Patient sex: F
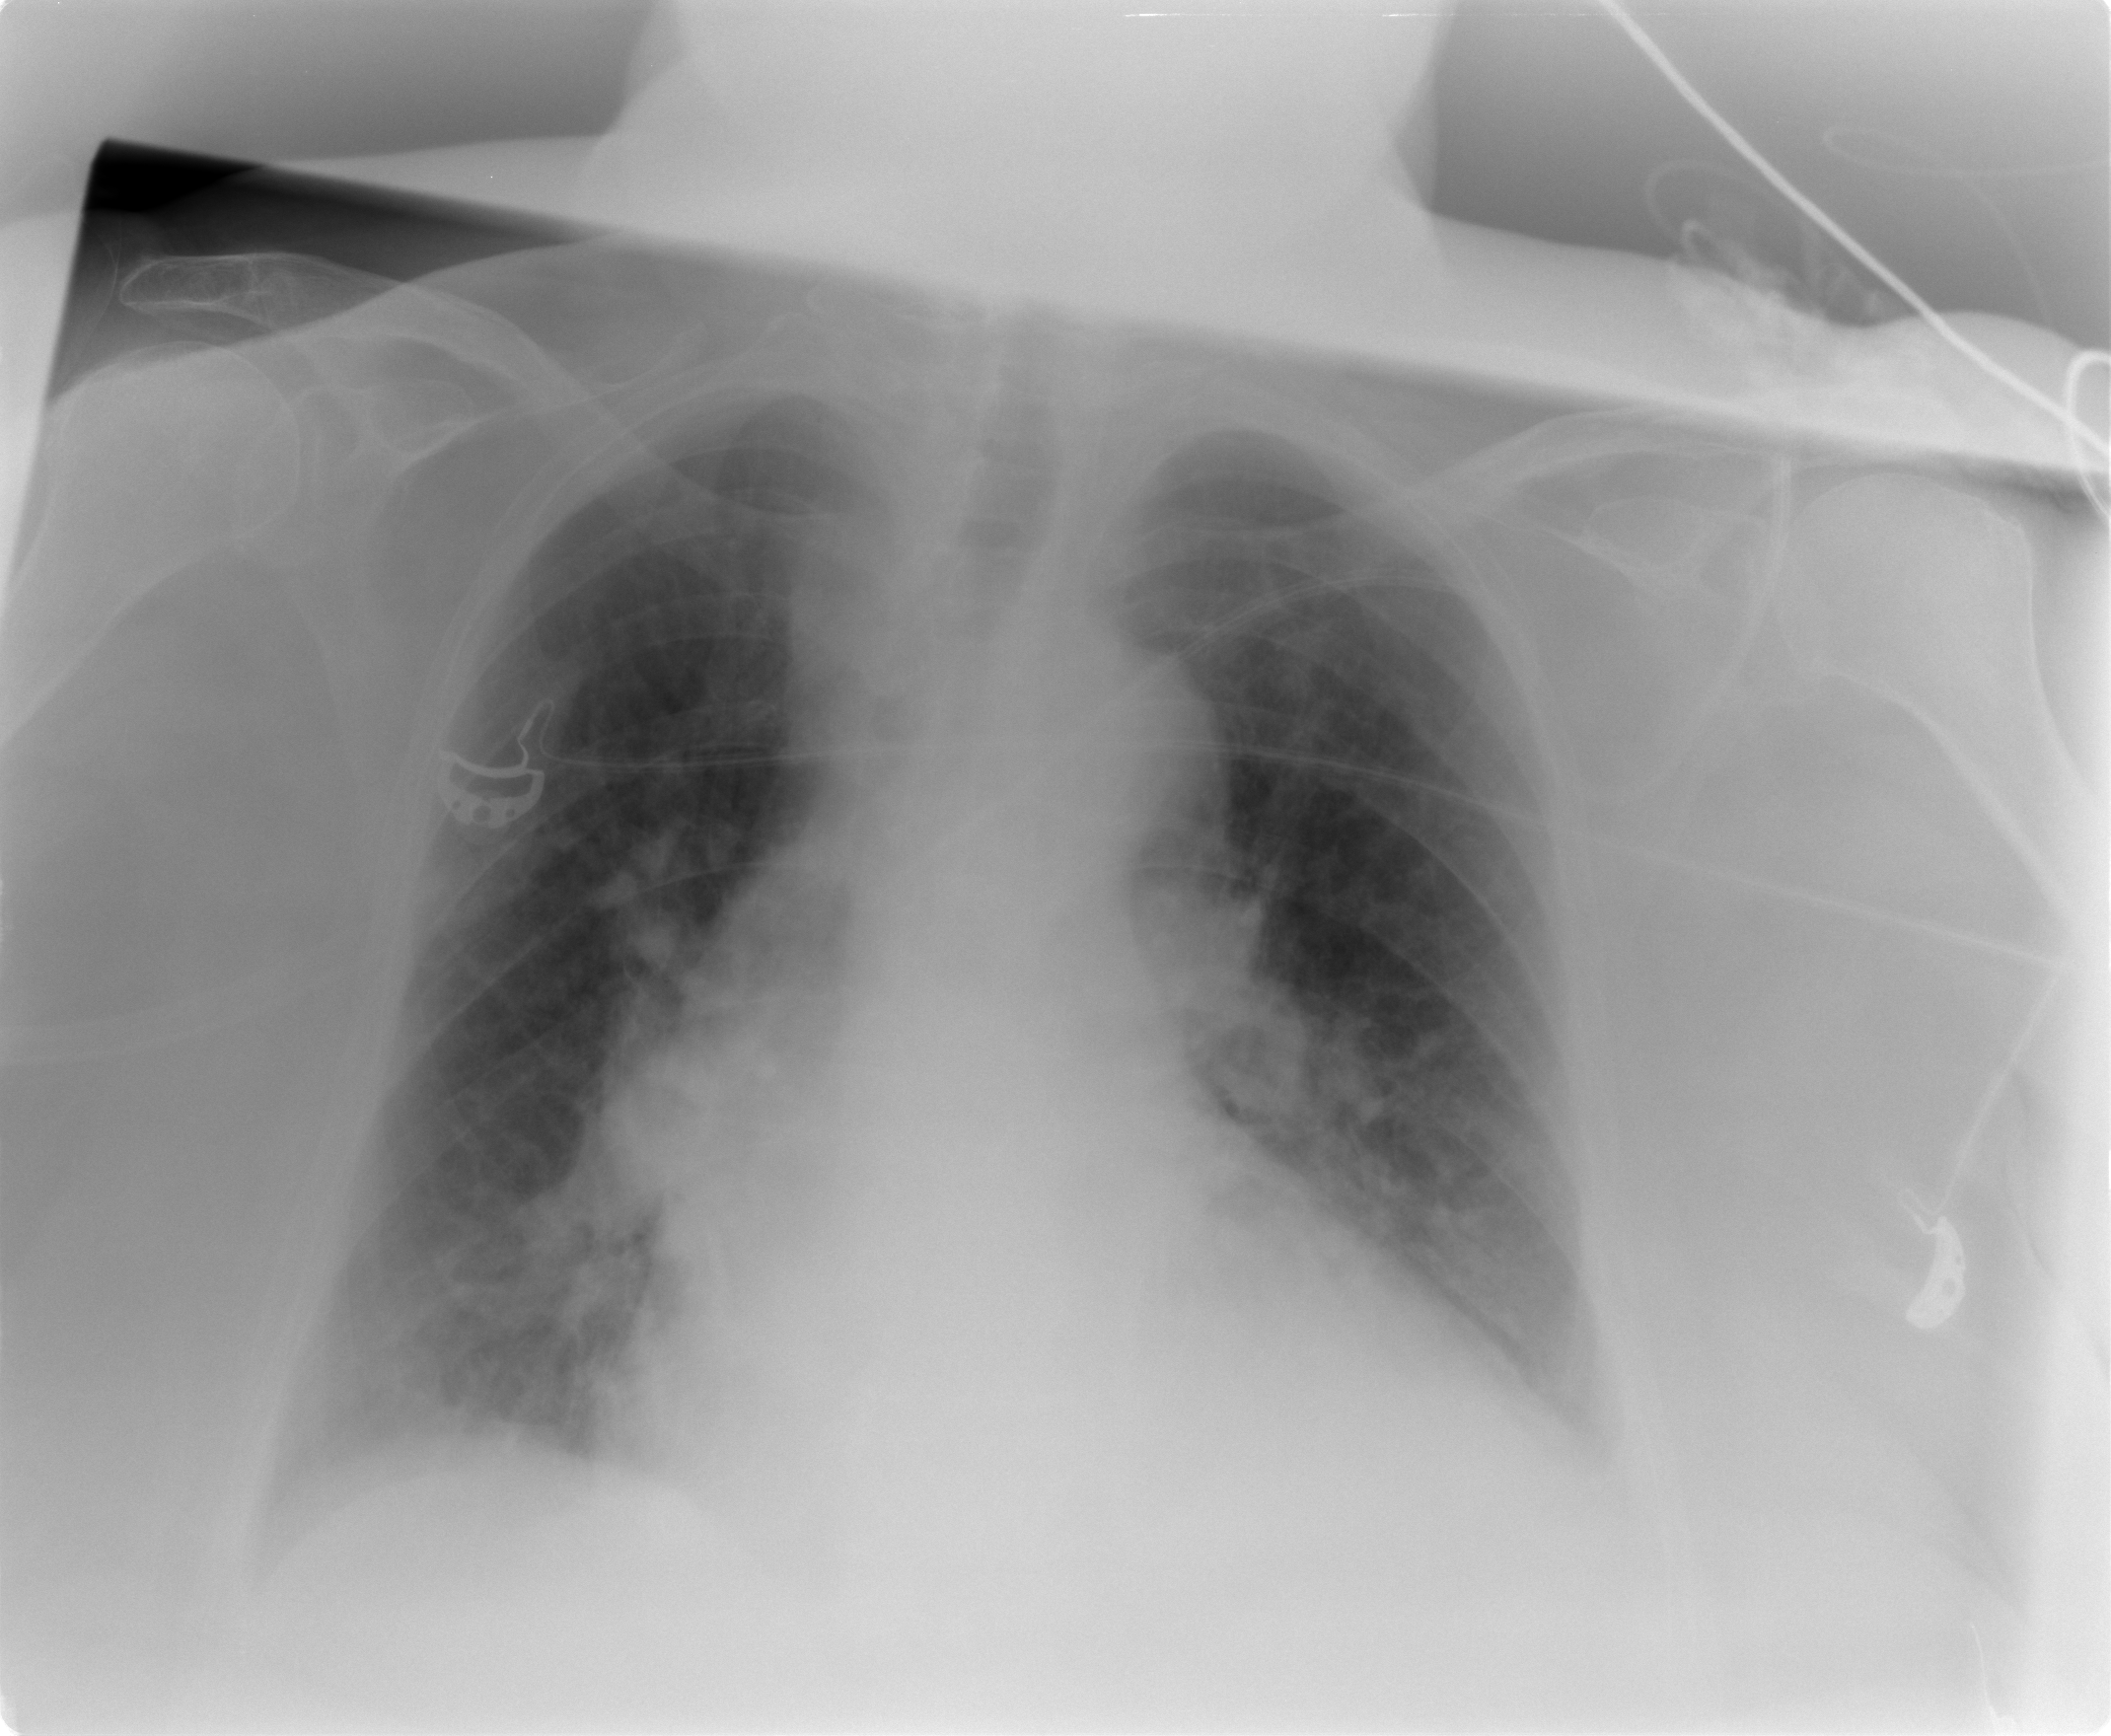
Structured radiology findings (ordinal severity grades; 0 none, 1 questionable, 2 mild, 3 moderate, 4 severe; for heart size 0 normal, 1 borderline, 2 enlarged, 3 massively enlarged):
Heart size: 2
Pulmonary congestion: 2
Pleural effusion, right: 1
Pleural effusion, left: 1
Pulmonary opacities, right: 0
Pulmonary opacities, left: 0
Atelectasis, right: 1
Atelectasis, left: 2